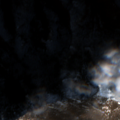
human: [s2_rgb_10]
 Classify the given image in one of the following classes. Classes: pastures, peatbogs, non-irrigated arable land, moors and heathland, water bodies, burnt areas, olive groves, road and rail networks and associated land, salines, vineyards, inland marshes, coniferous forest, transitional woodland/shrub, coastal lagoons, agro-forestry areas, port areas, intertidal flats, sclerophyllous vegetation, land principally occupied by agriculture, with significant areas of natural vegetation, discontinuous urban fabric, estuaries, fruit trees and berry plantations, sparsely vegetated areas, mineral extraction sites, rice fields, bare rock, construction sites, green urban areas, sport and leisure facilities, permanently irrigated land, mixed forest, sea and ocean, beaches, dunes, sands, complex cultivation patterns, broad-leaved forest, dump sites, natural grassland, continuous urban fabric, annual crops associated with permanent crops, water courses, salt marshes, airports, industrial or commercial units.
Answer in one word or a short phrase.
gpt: broad-leaved forest, mixed forest, sparsely vegetated areas